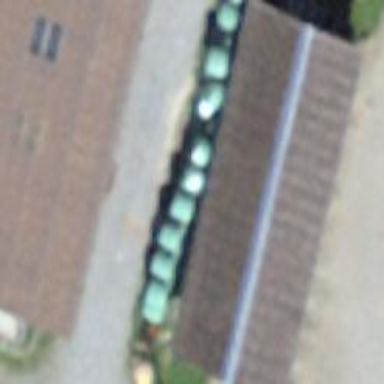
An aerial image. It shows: Garage.